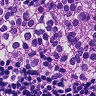
Metastatic tissue present: yes